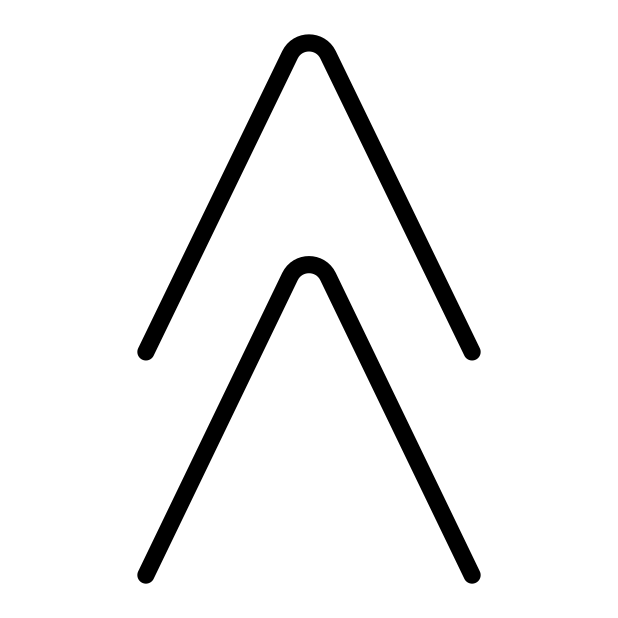
Emoji: ⏫
Name: black up-pointing double triangle
Unicode: 0x23eb